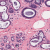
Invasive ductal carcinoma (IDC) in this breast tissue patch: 0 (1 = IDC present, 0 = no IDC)